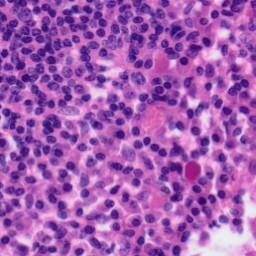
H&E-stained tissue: Tonsil